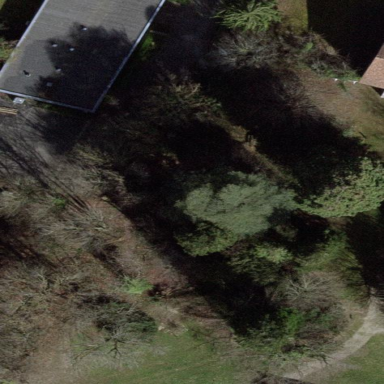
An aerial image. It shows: Mixed leaf woodland.